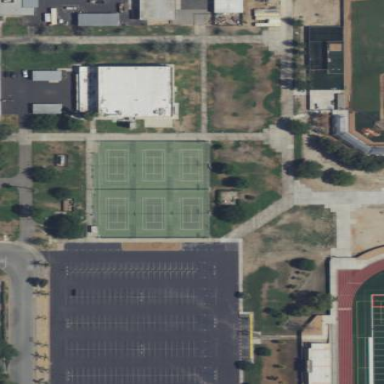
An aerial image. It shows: Tennis court on pitch.